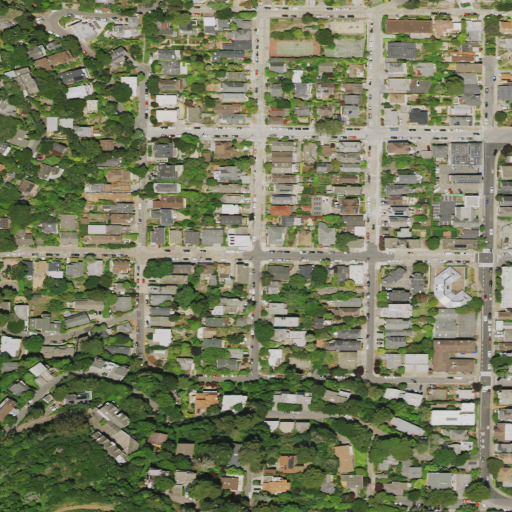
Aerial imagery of valley in California named Hurricane Gulch containing medium intensity development, low intensity development, open development, and high intensity development